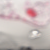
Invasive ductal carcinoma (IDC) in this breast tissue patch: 0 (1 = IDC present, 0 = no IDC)